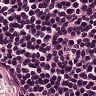
Metastatic tissue present: no